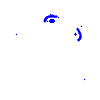
Particle: electron